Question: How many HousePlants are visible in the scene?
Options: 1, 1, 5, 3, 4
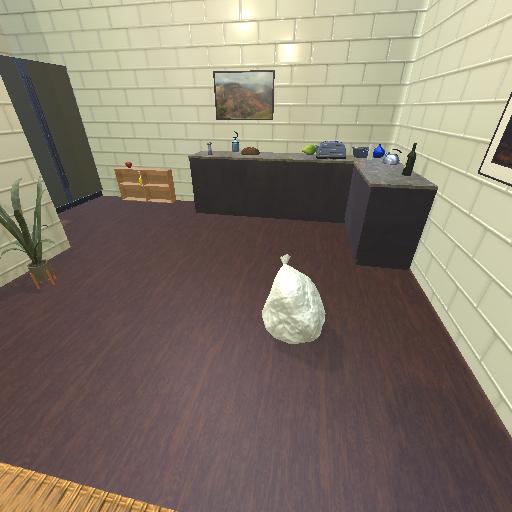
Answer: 1